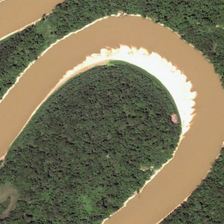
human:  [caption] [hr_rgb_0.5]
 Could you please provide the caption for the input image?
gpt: here lies a light beach on the bank of this curved yellow river through the lush forest .

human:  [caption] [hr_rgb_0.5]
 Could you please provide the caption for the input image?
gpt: the river has a sharp bend here in the rainforest .

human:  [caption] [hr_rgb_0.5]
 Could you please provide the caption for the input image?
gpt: the saddle shaped river is surrounded by dense trees .

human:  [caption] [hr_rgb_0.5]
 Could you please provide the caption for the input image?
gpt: the saddle shaped river is surrounded by dense trees .

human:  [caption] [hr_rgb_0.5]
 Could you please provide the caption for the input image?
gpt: many green trees are in two sides of a curved yellow river .